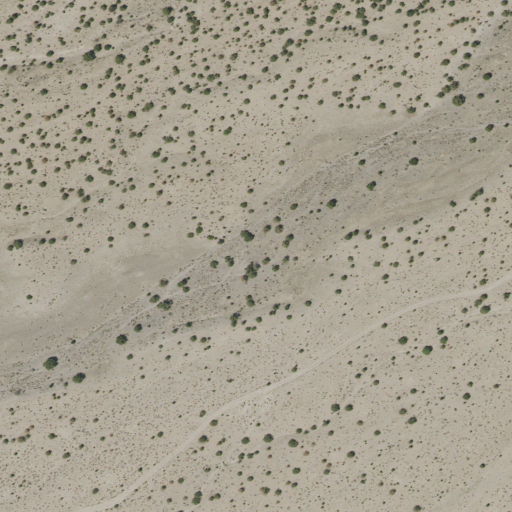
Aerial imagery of valley in Utah named Noddy Canyon containing shrub and grassland